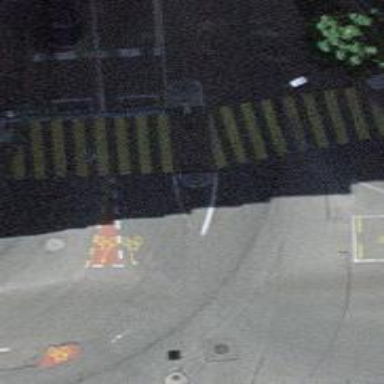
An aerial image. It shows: Road crossing with traffic signals and central island.